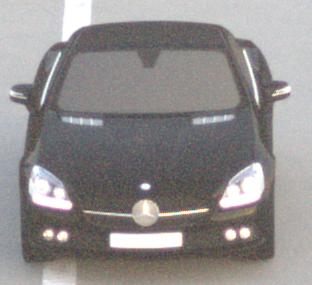
Make: Mercedes-Benz
Model: SLK 200
Detailed model: SLK-Class (172)
Model produced from: 2011/03
Model produced until: 2015/04
Doors: 2
Color: black
Road condition: dry road
Daytime: sunrise or sunset
Contrast: low contrast